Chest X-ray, PA view. Patient: 59 years old, sex F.
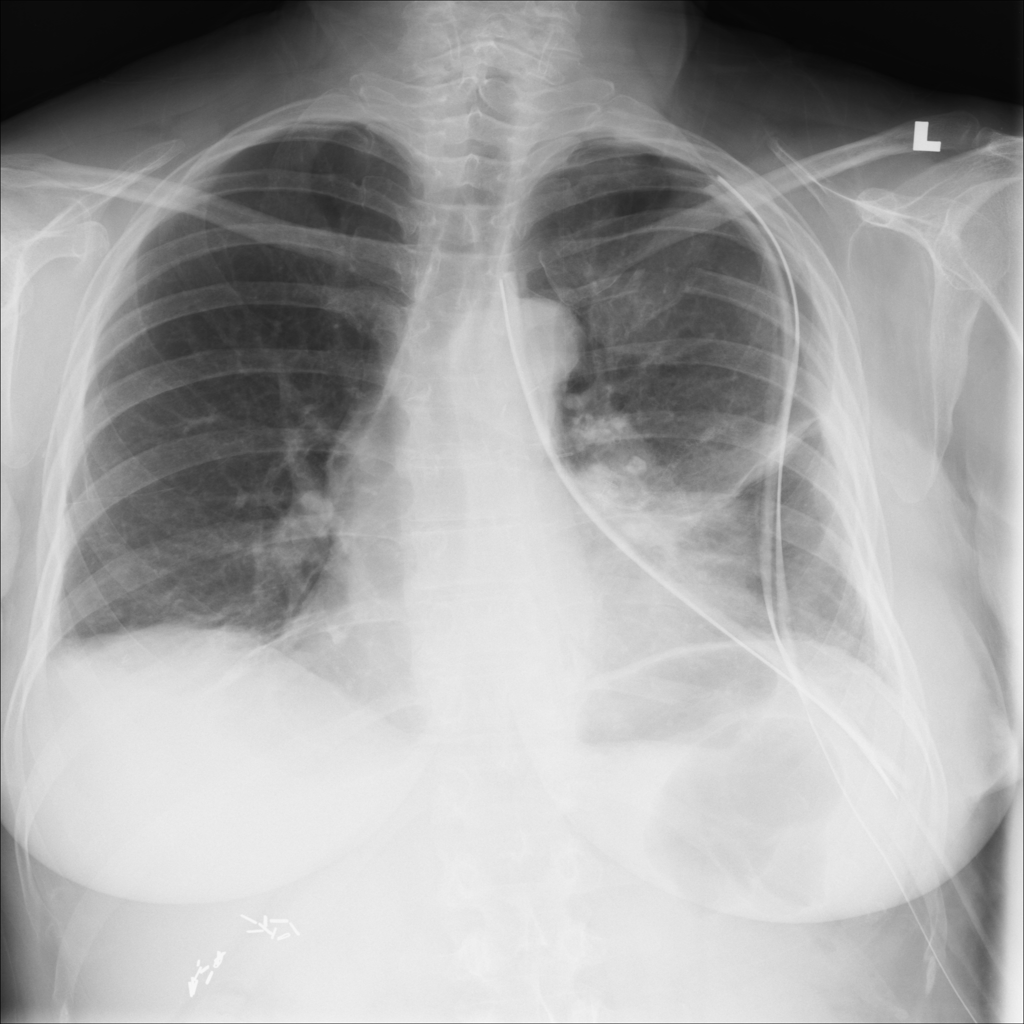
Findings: Pneumothorax